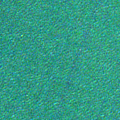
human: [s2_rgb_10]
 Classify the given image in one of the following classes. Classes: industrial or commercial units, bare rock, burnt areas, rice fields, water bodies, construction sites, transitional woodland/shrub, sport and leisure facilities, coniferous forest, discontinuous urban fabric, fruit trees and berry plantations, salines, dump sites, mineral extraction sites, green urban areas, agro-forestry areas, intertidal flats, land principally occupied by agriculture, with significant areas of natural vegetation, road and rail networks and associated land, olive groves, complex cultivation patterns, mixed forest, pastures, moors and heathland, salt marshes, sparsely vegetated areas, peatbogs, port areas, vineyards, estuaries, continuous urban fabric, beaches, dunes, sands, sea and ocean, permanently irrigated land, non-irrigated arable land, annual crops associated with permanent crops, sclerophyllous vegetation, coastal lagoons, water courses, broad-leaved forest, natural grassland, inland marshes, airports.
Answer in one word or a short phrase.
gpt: sea and ocean